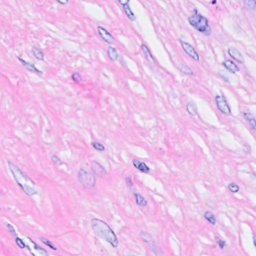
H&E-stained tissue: Breast